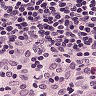
Metastatic tissue present: no